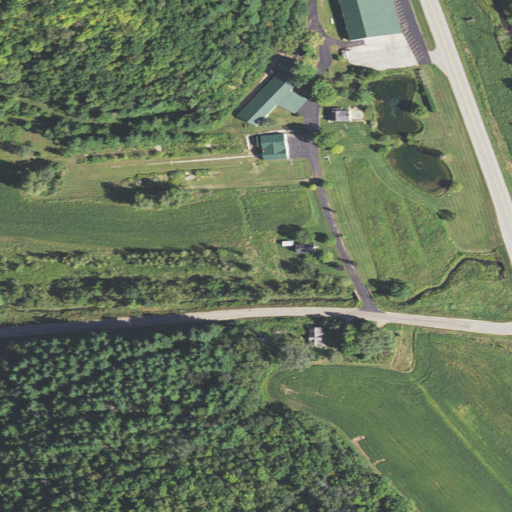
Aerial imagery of valley in Wisconsin named Ryan Hollow containing pasture, deciduous forest, mixed forest, low intensity development, medium intensity development, evergreen forest, high intensity development, open development, and cultivated crops